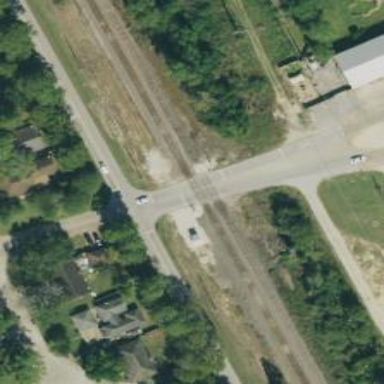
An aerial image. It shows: Abandoned railway siding.